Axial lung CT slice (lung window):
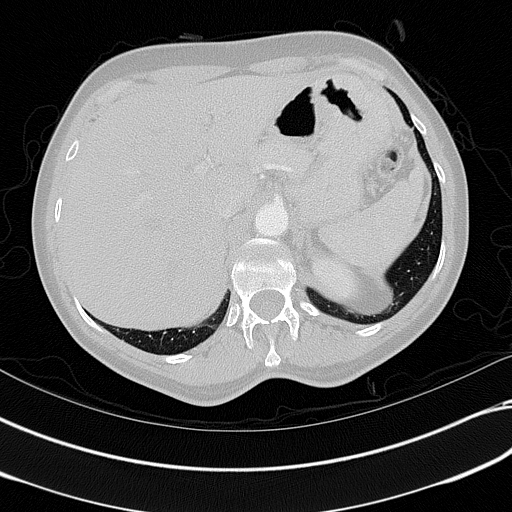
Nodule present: no